Question: Please take a look at this screenshot (gpedit.msc) of local group policy settings on my computer:

Is there any way to retrieve user-friendly (localized) group policy names (circled in the screenshot above) from a C++ program (or maybe using WMI)?
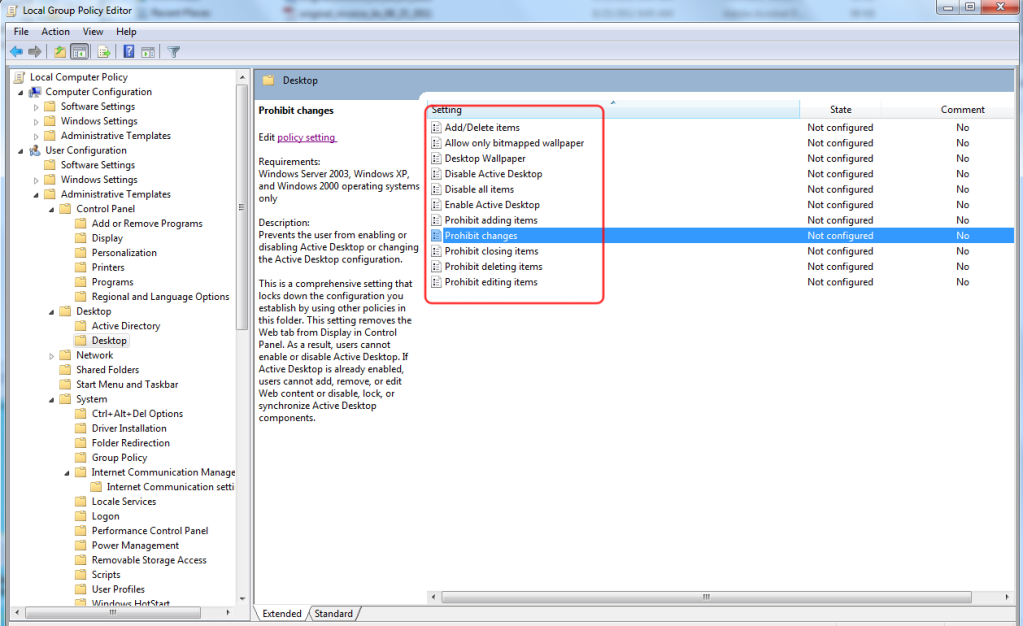
Answer: According to <URL> you can find, on your W2K8 server, in the file 'C:\Windows\PolicyDefinitions\Desktop.admx' an XML description of what is circled in the screenshot above. You can link the description and help tag of this file with 'C:\Windows\PolicyDefinitions\Desktop.adml' an XML-based ADM files that contain language-specific settings.
---
Edited
To parse XML in C++ I use to use these two libraries :
1. XMLLite
2. TinyXML